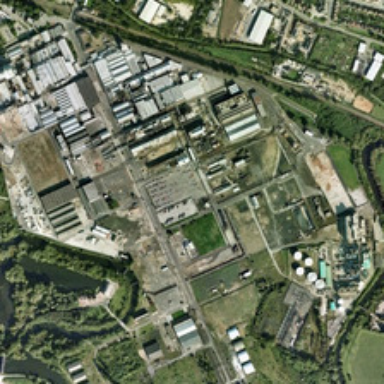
A large number of trees were planted around the factory .